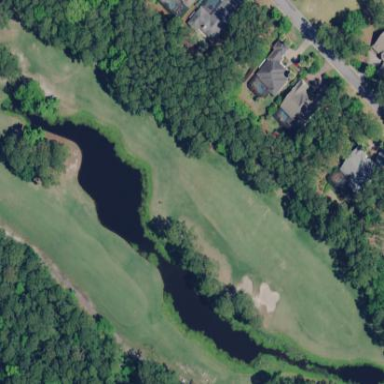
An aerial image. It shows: Golf fairway surrounded by grass.